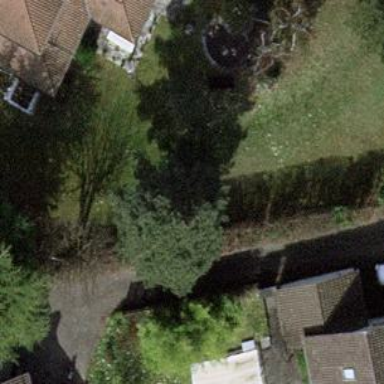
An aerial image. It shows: Evergreen needle-leaved tree.